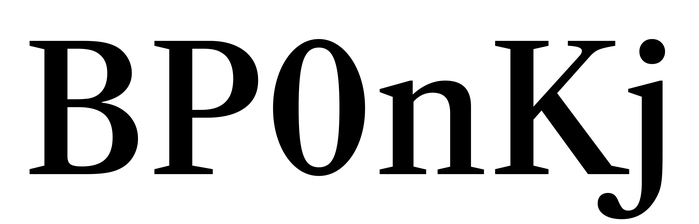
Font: LibreCaslonText_Medium